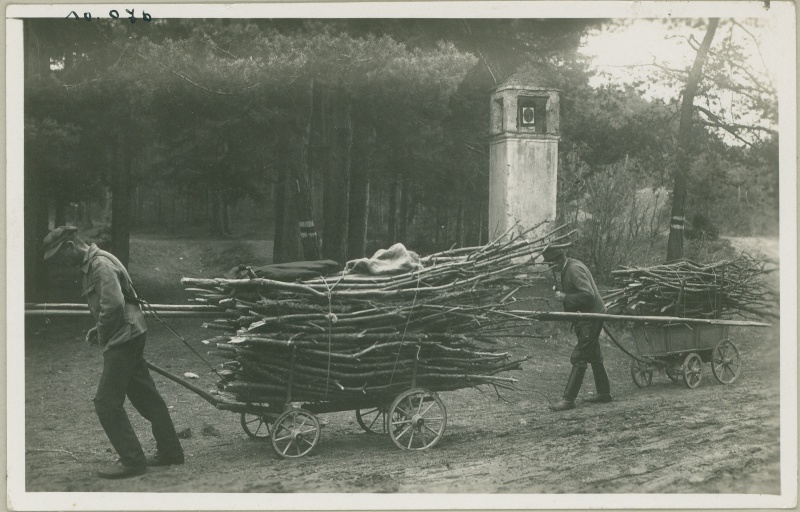
Institution: Österreichisches Museum für Volkskunde Wien
Schlagwörter: baum, berg, himmel, mann, bäume, landschaft, menschen, äste, grau, holz, hut, männer, pfeiler, schwarz, straße, säule, tür, haus, weg, wiese, alt, hose, jacke, kappe, kappen, mütze, ast, erde, kalt, zweige, boden, land, wald, arbeit, karren, räder, turm, arbeiten, bündel, reisig, sammeln, schwer, transport, dorf, mauer, hecke, herbst, winter, kutsche, speichen, ziehen, arbeiter, ladung, rad, wagen, zerstörung, anstrengung, pfeife, rauchen, bauer, tor, foto, fotografie, photographie, stangen, kälte, zweig, lichtung, schwarz weiß, stöcke, wägen, stiefel, tanne, trüb, stäbe, äst, brennholz, feuerholz, baüme, stange, holt, armut, waldweg, entwicklung, reifen, vergangenheit, photografie, mühe, leiterwagen, marterl, anstrengend, matsch, heizen, uhrturm, nachkriegszeit, früher, stifel, waldarbeiter, furt, trist, erster weltkrieg, bollerwagen, nach dem sturm, holz sammeln, transportieren, mühsam, gummistiefel, mühsal, persone, fleiß, zeiehn, photograife, wafen, stande, harte arbeit, schweres leben, rd, alte zeit, brennholzsammeln im wald, schwere arbeit, kraft, fahrzeug, winter wird's, nachkriegsnot, ausgeputzer wald, vorbereitung auf den winter, winterkälte, tekerlik, ohrentor, uhrtor, uhrentzurm, holzgewinnung, holzeinholen, bollerwägen, spurgen